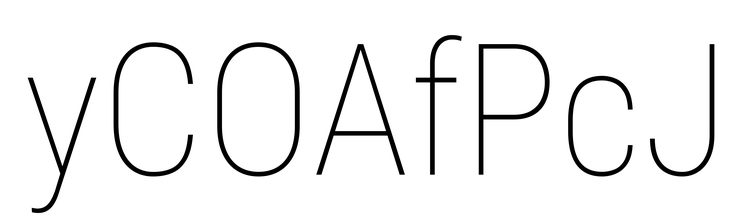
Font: Roboto_Condensed_Thin